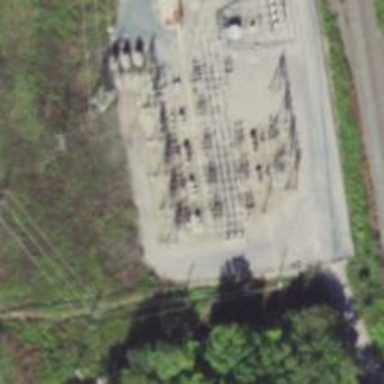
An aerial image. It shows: Switch for power supply.